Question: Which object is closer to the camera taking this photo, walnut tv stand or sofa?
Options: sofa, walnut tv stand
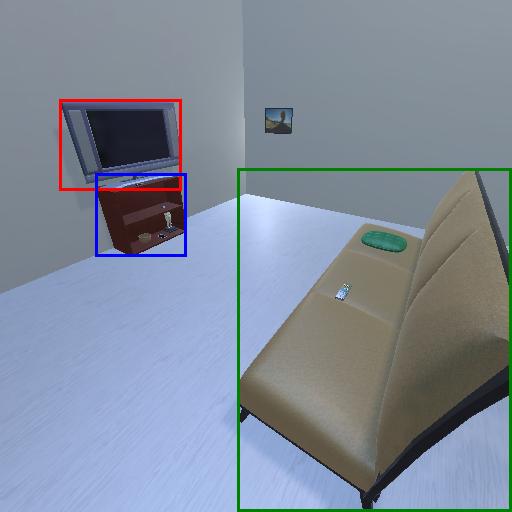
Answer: sofa